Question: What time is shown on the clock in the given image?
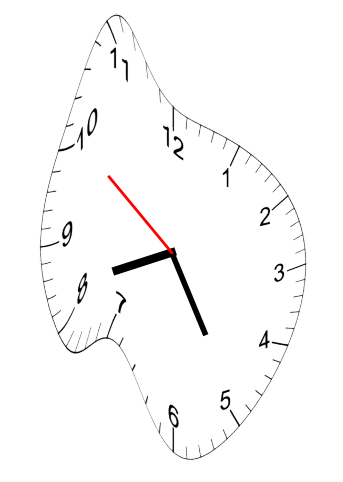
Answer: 08:24:51